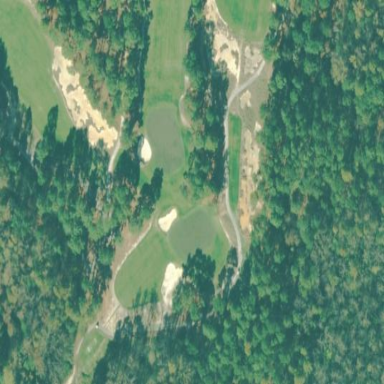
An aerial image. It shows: Rough grassy area used for golf.